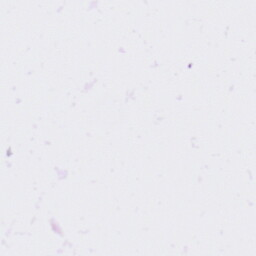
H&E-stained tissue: Ovarian